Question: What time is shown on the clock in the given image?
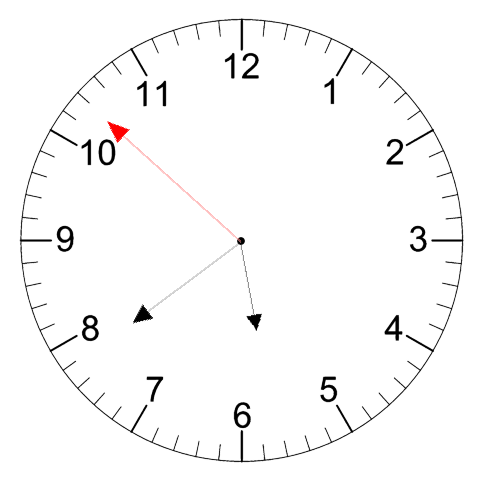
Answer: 05:38:52